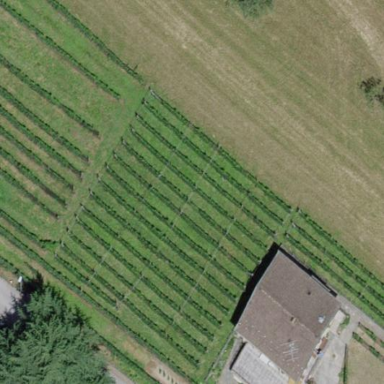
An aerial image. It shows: Vineyard where grapes are grown.